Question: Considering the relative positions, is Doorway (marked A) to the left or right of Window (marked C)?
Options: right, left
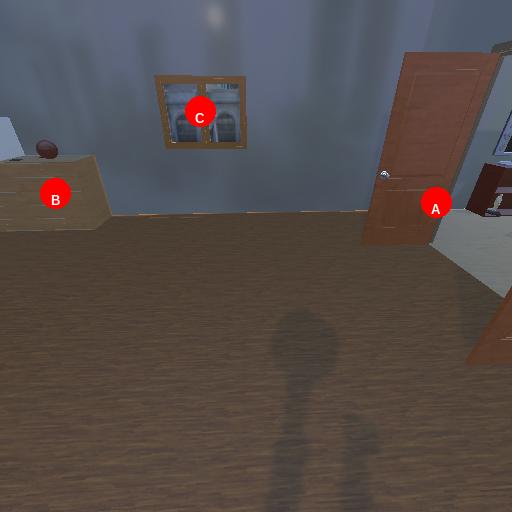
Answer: right